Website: apple
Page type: account-selection
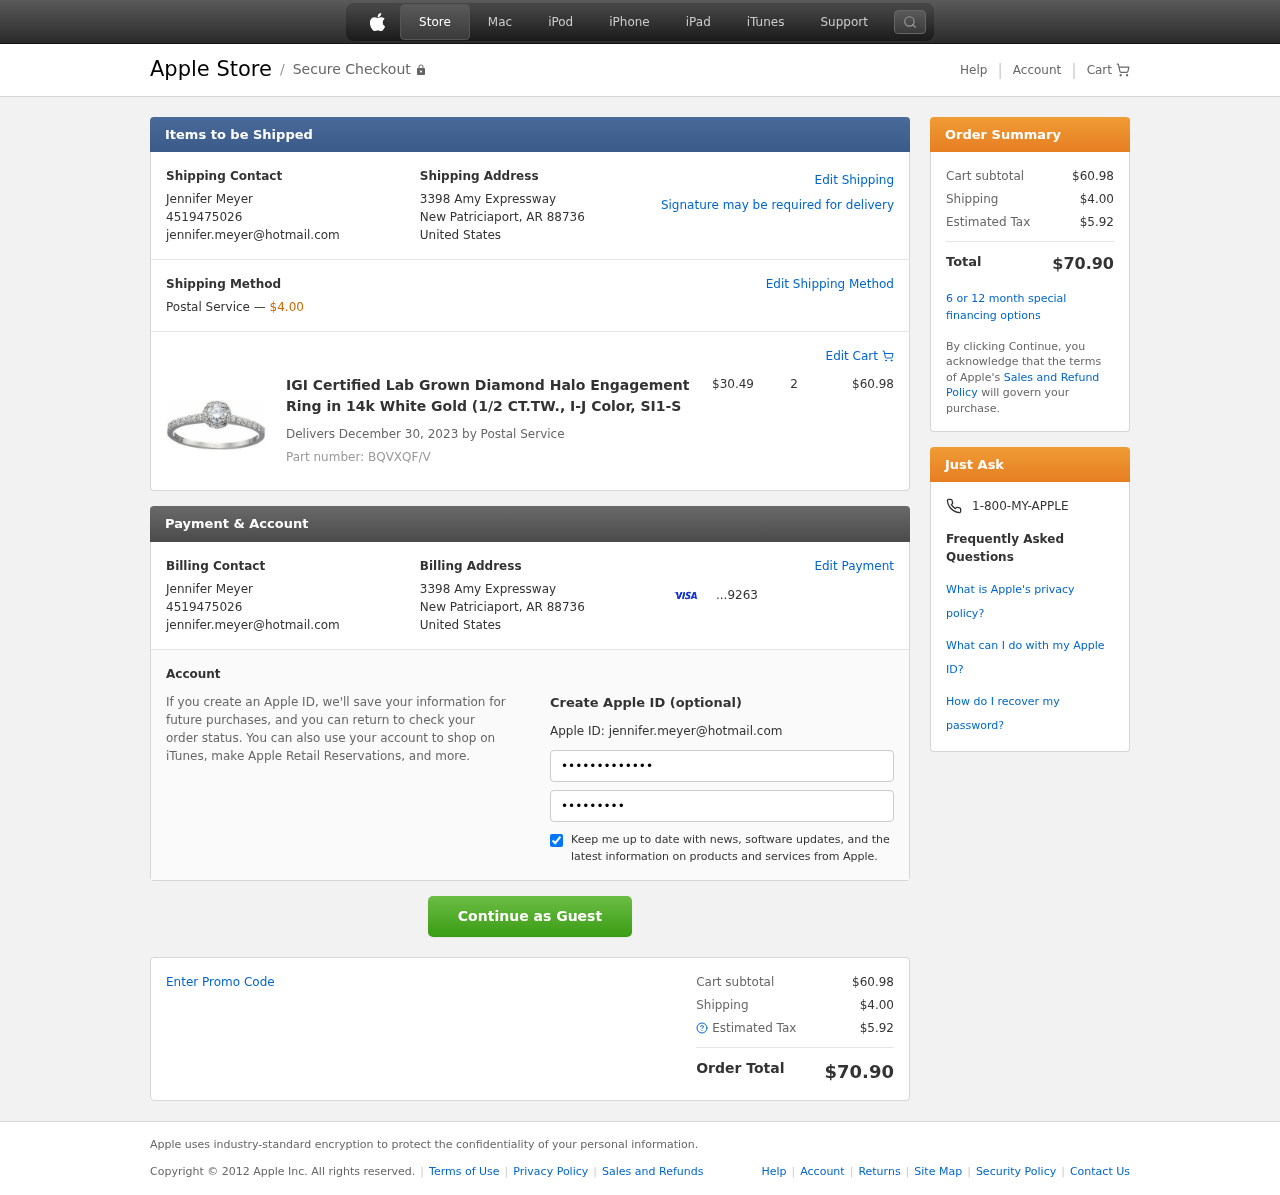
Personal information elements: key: PII_CARD_LAST4
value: ...9263
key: PII_CITY_STATE_ZIP
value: New Patriciaport, AR 88736
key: PII_COUNTRY
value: United States
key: PII_EMAIL
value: jennifer.meyer@hotmail.com
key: PII_FULLNAME
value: Jennifer Meyer
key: PII_PHONE
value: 4519475026
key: PII_STREET
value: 3398 Amy Expressway
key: PII_FIRSTNAME
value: Jennifer
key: PII_LASTNAME
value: Meyer
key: PII_FULLNAME2
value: Jennifer Meyer
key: PII_FULLNAME3
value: Jennifer Meyer
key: PII_FIRSTNAME2
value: Jennifer
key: PII_FIRSTNAME3
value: Jennifer
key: PII_LASTNAME2
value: Meyer
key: PII_LASTNAME3
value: Meyer
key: PII_FIRSTNAME_DERIVED
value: Jennifer
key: PII_LASTNAME_DERIVED
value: Meyer
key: PII_FULLNAME_DERIVED
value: Jennifer Meyer
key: PII_NAME_FULL_DERIVED
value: Jennifer Meyer
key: PII_PHONE_LINE
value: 5026
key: PII_PHONE_SUFFIX
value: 5026
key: PII_PHONE2
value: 4519475026
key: PII_PHONE3
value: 4519475026
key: PII_PHONE_NUMERIC
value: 4519475026
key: PII_PHONE_LINE_NUMERIC
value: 5026
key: PII_PHONE_SUFFIX_NUMERIC
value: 5026
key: PII_PHONE2_NUMERIC
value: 4519475026
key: PII_PHONE3_NUMERIC
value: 4519475026
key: PII_PHONE_DIGITS
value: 4519475026
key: PII_PHONE_LAST4
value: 5026
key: PII_EMAIL2
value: jennifer.meyer@hotmail.com
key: PII_EMAIL3
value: jennifer.meyer@hotmail.com
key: PII_STREET2
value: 3398 Amy Expressway
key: PII_CITY_STATE_ZIP2
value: New Patriciaport, AR 88736
Product elements: key: PRODUCT1_NAME
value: IGI Certified Lab Grown Diamond Halo Engagement Ring in 14k White Gold (1/2 CT.TW., I-J Color, SI1-S
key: PRODUCT1_PRICE
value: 30.49
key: PRODUCT1_QUANTITY
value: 2
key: PRODUCT_PART_NUMBER
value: Part number: BQVXQF/V
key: PRODUCT_TOTAL
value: $60.98
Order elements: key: ORDER_SHIPPING_COST
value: $4.00
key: ORDER_DELIVERY_DATE
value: Delivers December 30, 2023 by Postal Service
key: ORDER_SUBTOTAL
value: $60.98
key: ORDER_TAX
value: $5.92
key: ORDER_TOTAL
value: $70.90